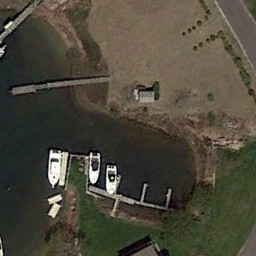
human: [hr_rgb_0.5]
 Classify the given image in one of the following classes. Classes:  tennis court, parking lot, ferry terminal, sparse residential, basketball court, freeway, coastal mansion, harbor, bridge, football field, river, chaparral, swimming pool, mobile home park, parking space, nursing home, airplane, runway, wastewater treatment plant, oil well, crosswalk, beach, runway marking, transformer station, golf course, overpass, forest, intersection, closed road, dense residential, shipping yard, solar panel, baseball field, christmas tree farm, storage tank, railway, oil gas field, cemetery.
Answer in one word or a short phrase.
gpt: ferry terminal